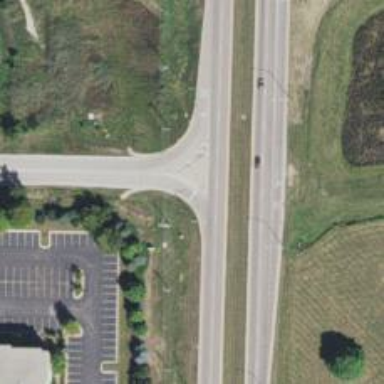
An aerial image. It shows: Stop road.